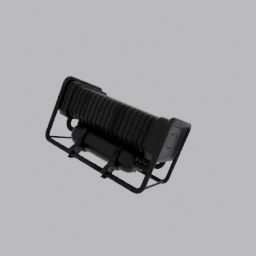
Label: mechanical